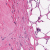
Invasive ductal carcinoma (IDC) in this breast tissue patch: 0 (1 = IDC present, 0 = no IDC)